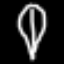
Label: leaf